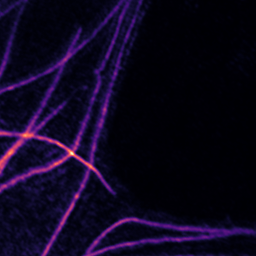
Label: Super-resolution Microtubules image